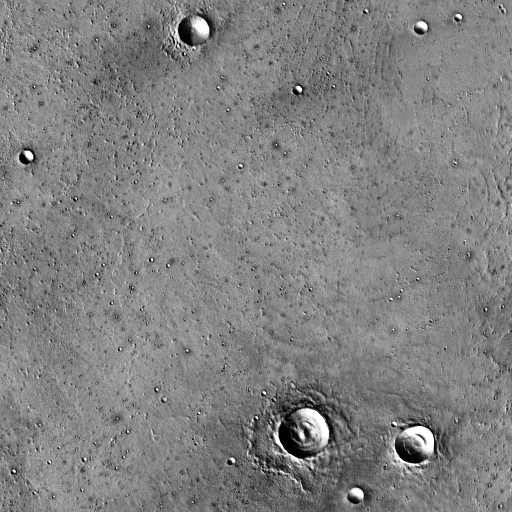
Crater classes present: Background, Other, Layered, Secondary